Question: I'm currently working on a custom admin panel for a DayZ server, which will run on a local computer & connect to a remote database. I've Google'd more than ever, but I've hit a dead end. I can't seem to find a fix for this code which I've found & been told that it should work.
'''
Public Function sqlConnect(ByVal server, port, instance, uname, pword) As Boolean
Dim connection As SqlConnection
connection = New SqlConnection()
connection.ConnectionString = "Server=" & server & port & "; Uid=" & uname & "; Pwd=" & pword & "; Database=***;"
Try
connection.Open()
MessageBox.Show("Connection Opened Successfully")
Return True
connection.Close()
Catch mysql_error As SqlException
MessageBox.Show("Error Connecting to Database: " & mysql_error.Message)
Return False
Finally
connection.Dispose()
End Try
End Function
'''
If anyone here could help me out in finding the solution as to how I can get onto that MySQL server, you'ld be forever in my debt.
Notes: I'm using VS 2012 express, programming this exclusively in VB.NET, because it's quite a big project (for me) and it's the language I know best. Any add-ons required can be downloaded, as long as other users won't have to download it aswell.
I've never used a MySQL database before, so I might just be doing something completely wrong.
EDIT: The information that is given beforehand contains:
server ip, port, database ID, username & password.

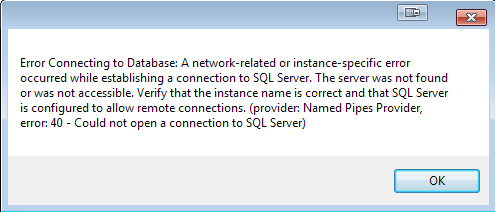
Answer: You can't connect to 'MySQL' using 'SqlConnection' class. It is designed to connect to MS SQL Server. Try use <URL>